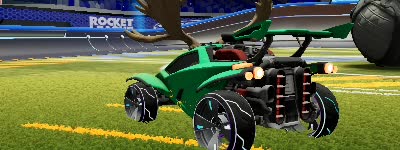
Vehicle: octane